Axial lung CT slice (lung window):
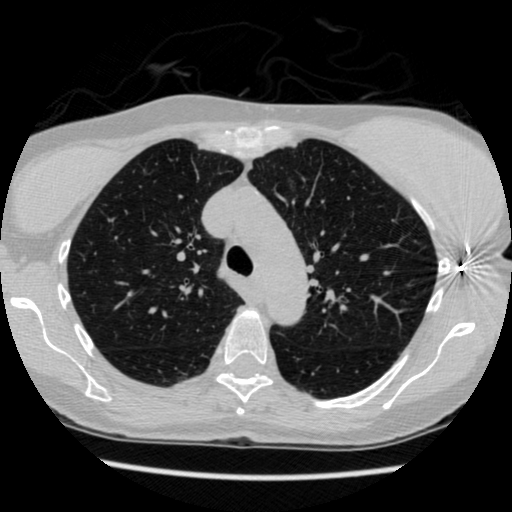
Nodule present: no